Question: I'm pretty new to Android Development, i'm following some Youtube tutorials currently. I'd like to create a basic mobile tourist application, but i'm stuck as to how to create the main menu layout.
Each Favorite 1 - 3, and Options 1 - 9 should be icons. (I'm not sure which form element should be used for this).
# Question
In HTML, i'd create a table with 3 columns, 4 rows and set the table width and height to be 100%, and make the td valign and align central.

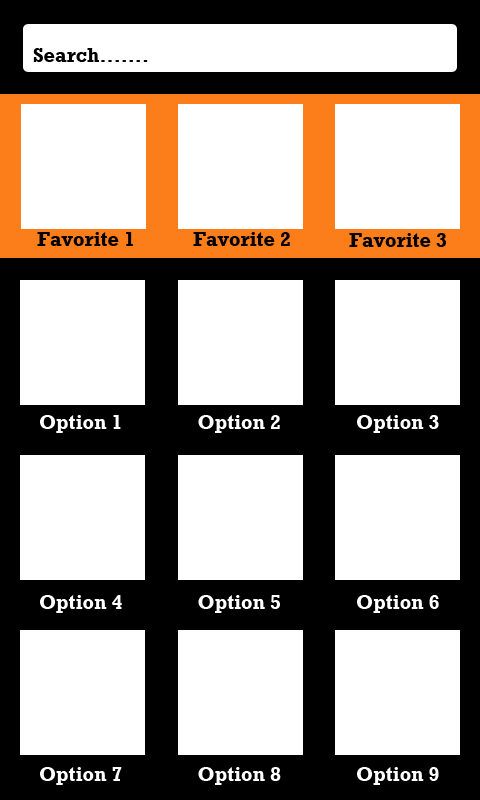
Answer: Here you could make horizontal linearLayouts of vertical LineraLayouts of Image+TextView pairs.
The second range linear layouts would have
'''
android:layout_width="0dp"
android:layout_weight="1"
android:layout_height="match_parent"
'''
Inside second range layouts you could use for image and text/view:
'''
...for images:
android:layout_width="match_parent"
android:layout_weight="3"
android:layout_height="0dp"
... for texts
android:layout_width="match_parent"
android:layout_weight="1"
android:layout_height="0dp"
'''
And the screen is nicely divided.